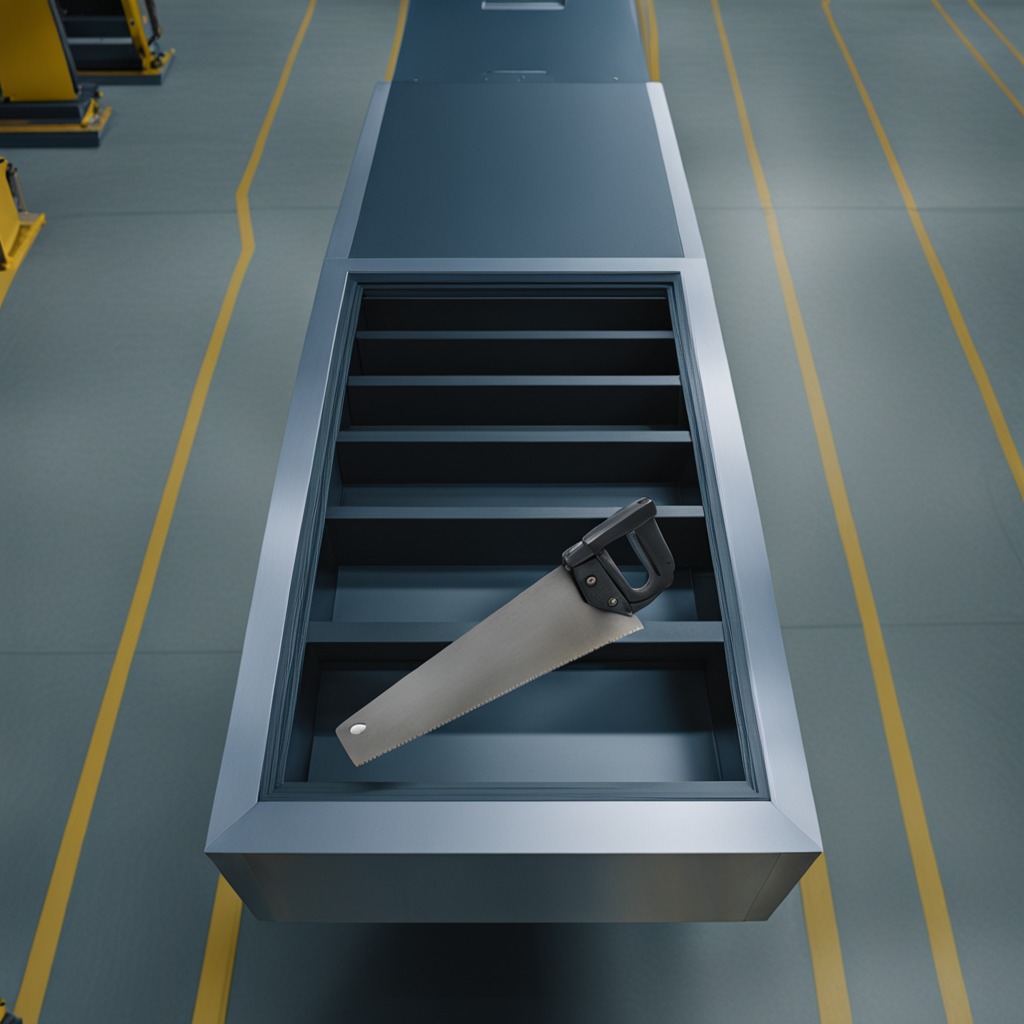
A metal saw is lying on the toolbox surface in an airplane hangar workshop 8K.